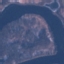
Land use / land cover: River